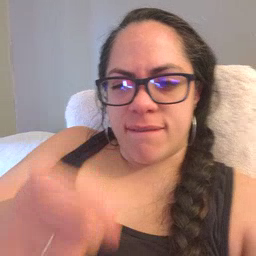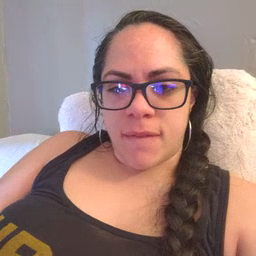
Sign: gift